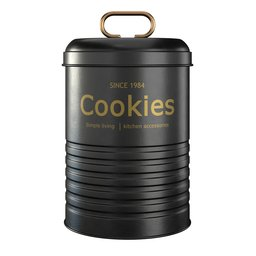
Label: tools